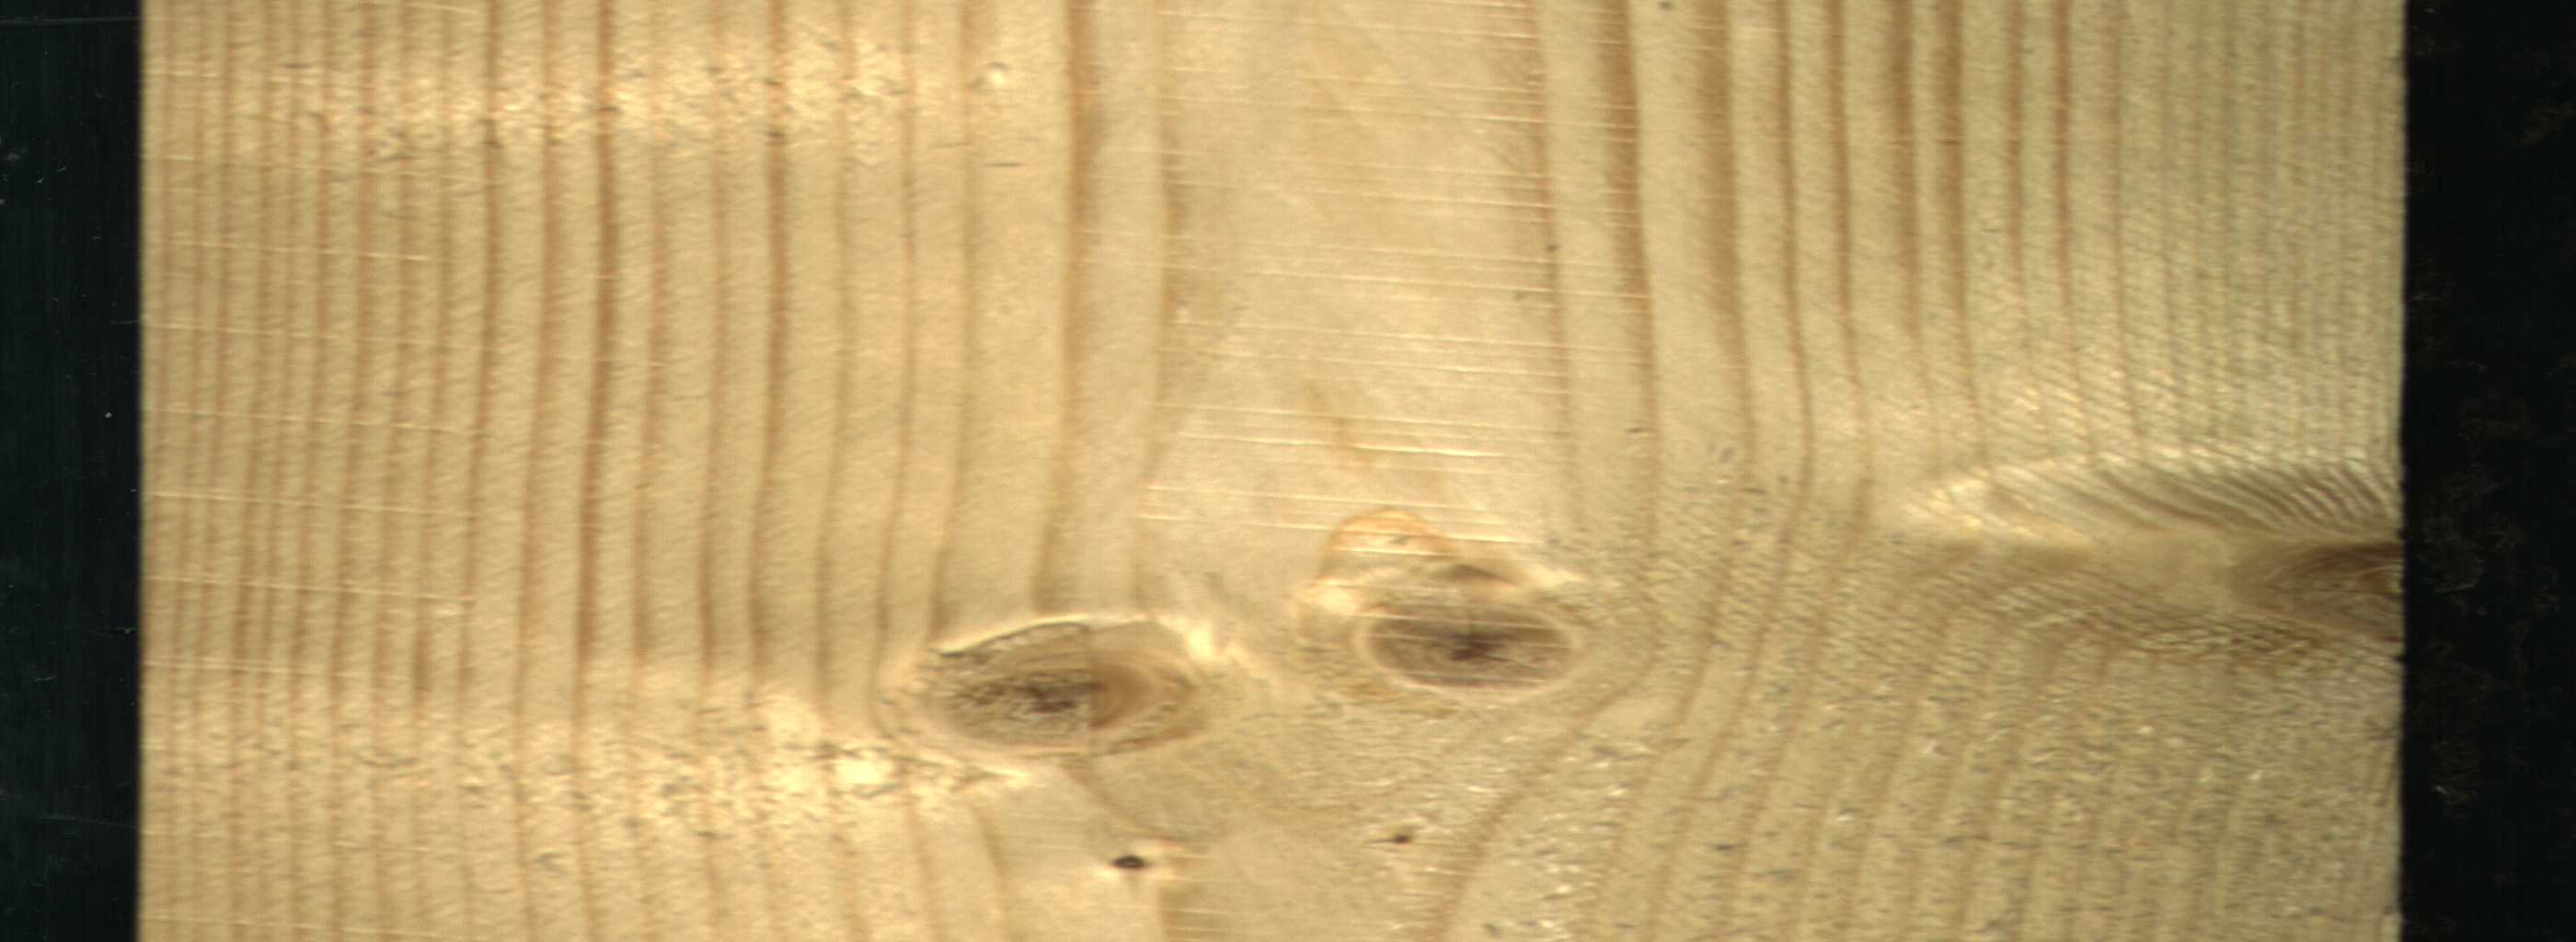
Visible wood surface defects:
Live_Knot
Live_Knot
Live_Knot